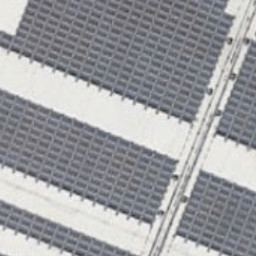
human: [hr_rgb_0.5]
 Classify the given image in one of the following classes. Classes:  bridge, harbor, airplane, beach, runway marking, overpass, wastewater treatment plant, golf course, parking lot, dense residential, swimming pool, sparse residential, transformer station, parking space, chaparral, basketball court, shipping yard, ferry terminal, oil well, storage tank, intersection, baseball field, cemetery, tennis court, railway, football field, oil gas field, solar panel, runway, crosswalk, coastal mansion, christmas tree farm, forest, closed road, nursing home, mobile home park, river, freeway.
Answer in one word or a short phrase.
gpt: solar panel